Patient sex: M
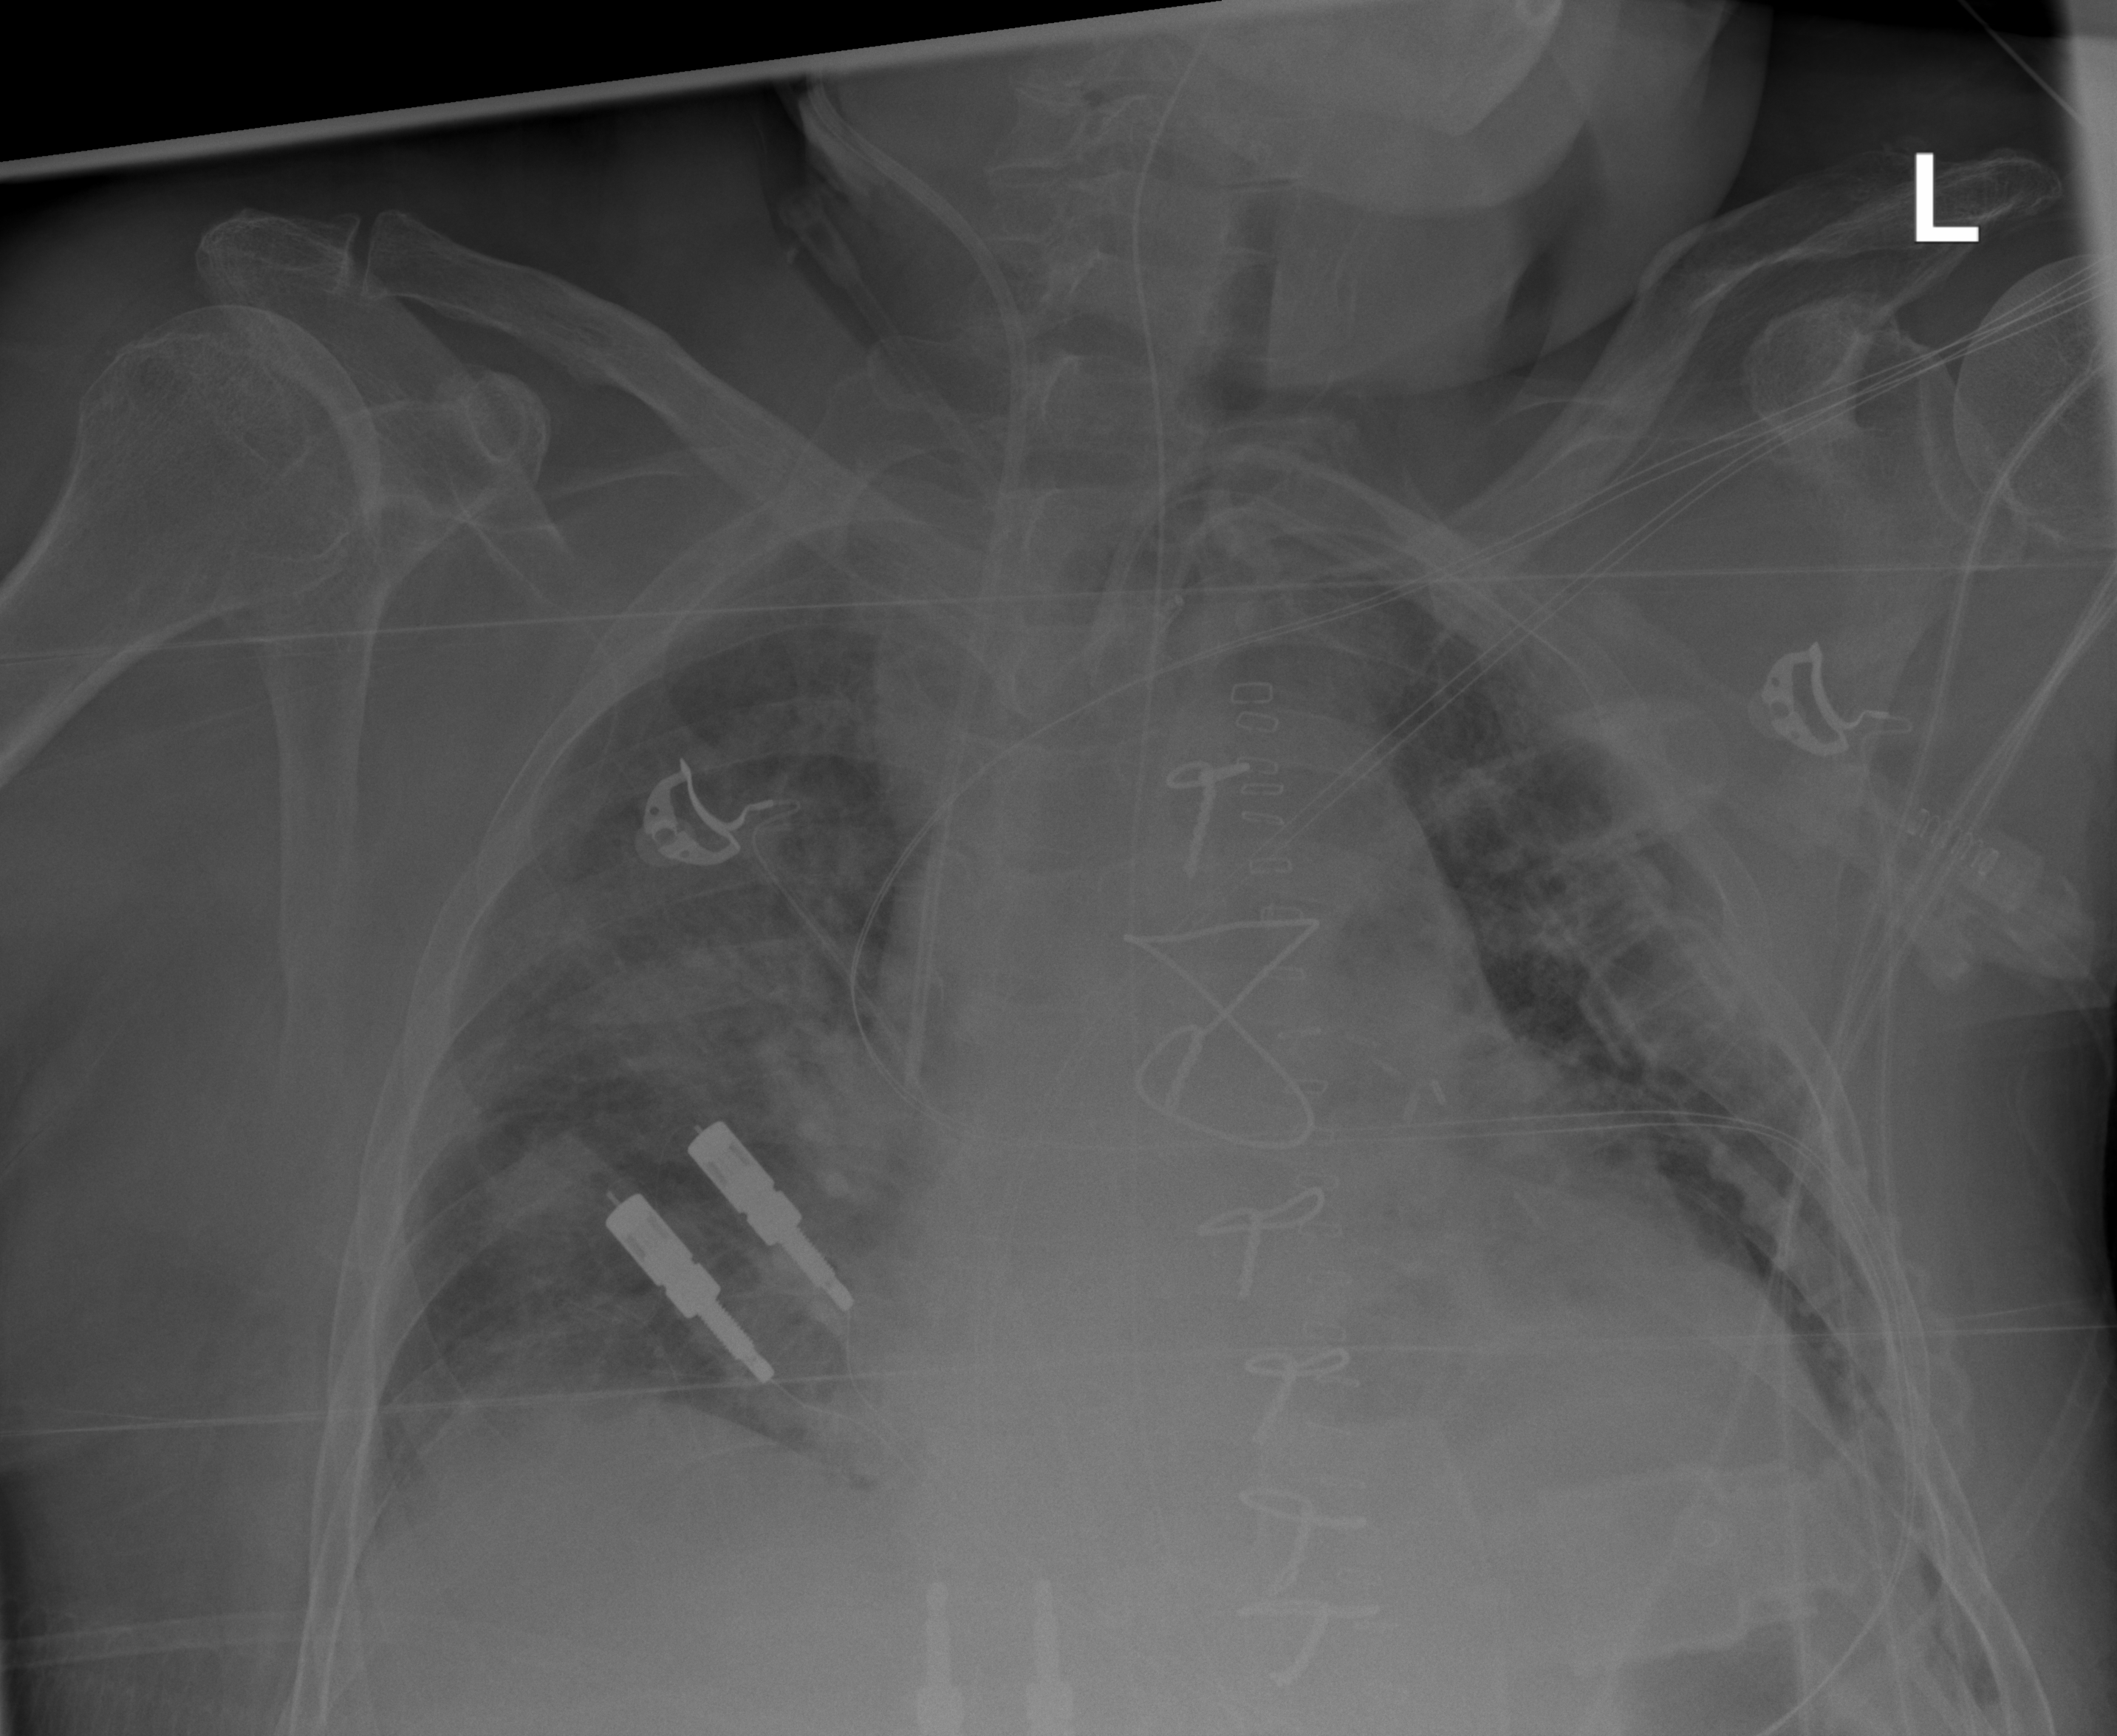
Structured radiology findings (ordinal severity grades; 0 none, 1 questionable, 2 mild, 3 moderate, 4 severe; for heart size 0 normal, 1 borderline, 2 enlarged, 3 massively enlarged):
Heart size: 2
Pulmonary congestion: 2
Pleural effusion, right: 0
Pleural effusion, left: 0
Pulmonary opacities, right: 2
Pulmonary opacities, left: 0
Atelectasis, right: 2
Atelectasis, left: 2